Question: I'd like to construct a graph like the following which is done with excel:

I've entered my data into matlab using the following lines:
In 1985 and 1996 the lines should be interrupted as in the excel graph. But how can I do this using Matlab? I've put a "." (point) where the interruptions should be but matlab doesn't accept points.
The lines for the construction of the graph look like this:
'''
plot(year,fix_No, 'color', 'k', 'LineWidth',2, 'LineSmoothing','on')
line(year,fix_No_and_mean, 'color', 'r', 'LineWidth',2, 'LineSmoothing','on')
xlabel('year')
legend('fixed number', 'fixed number')
'''
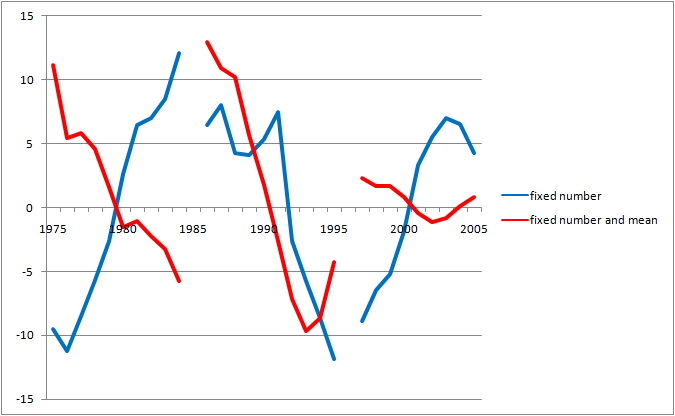
Answer: You Should put "NaN" instead of '.' ,i.e. in the places on the vectors 'fix_No_and_mean' and 'fix_No' that correspond to 1985 and 1996, put 'NaN'.
This will plot different lines as in the figure you attached from excel.